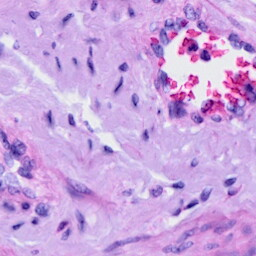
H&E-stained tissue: Cervix